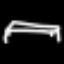
Label: bed